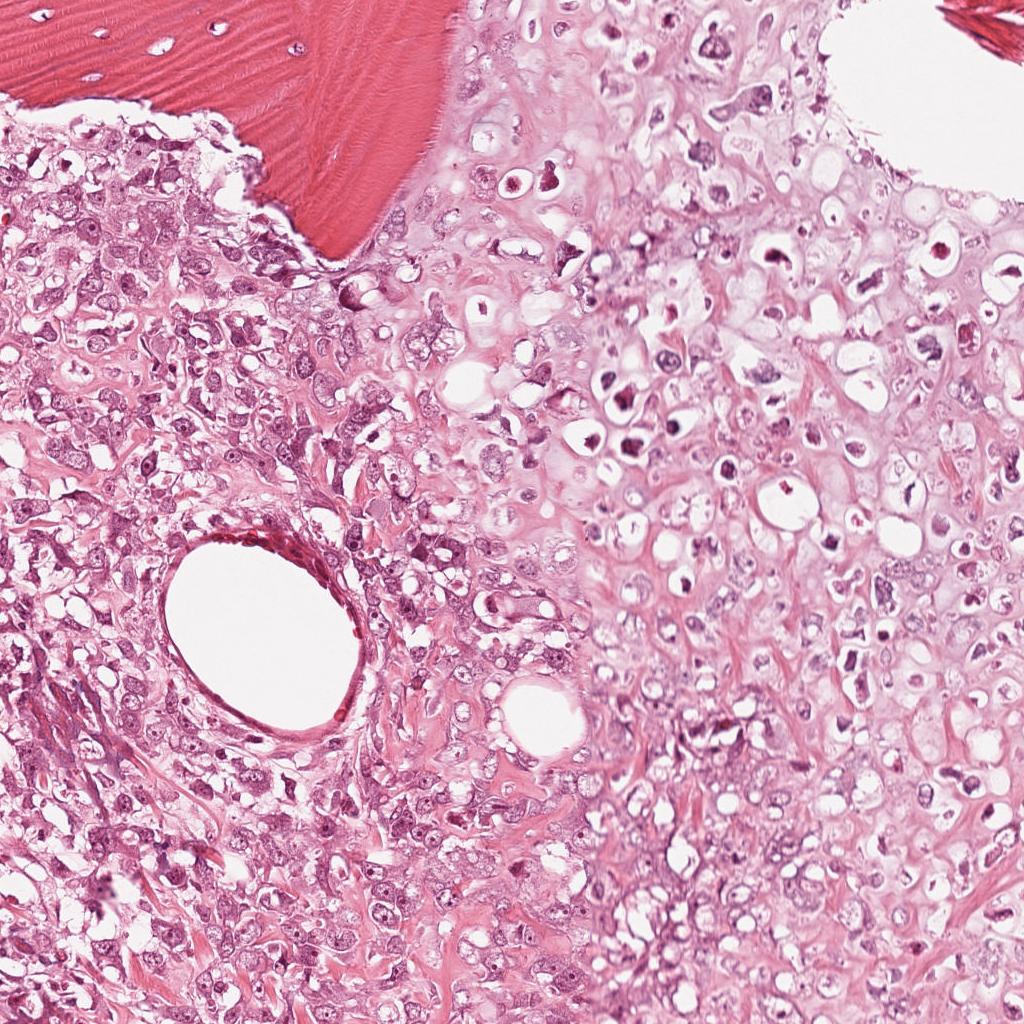
Label: Viable